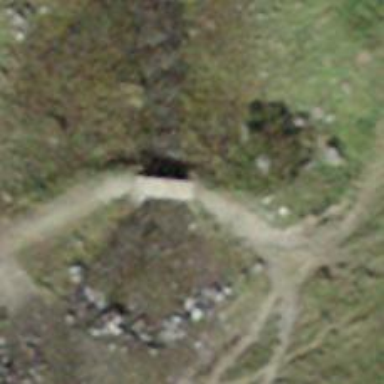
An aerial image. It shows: Path on bridge.